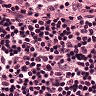
Metastatic tissue present: no